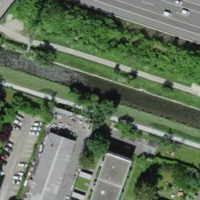
EUNIS habitat code: 57
Species observed at this site:
Lysimachia vulgaris
Plantago lanceolata